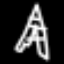
Label: The Eiffel Tower